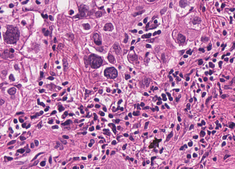
Tumor epithelial tissue: yes
Tumor-associated stroma tissue: yes
Normal tissue: no